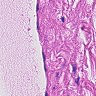
Metastatic tissue present: no